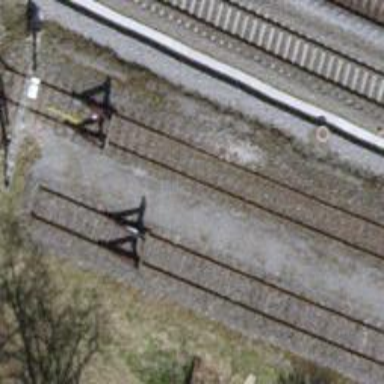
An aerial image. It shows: Railway buffer stop.